Interaction volume radius: 10 \u00c5
Interaction volume height: 25 \u00c5
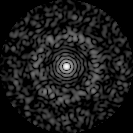
Disorder parameter: 0.8376